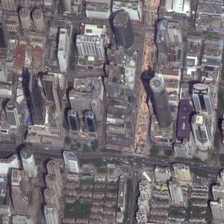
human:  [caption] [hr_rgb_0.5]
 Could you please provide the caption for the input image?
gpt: skyscrapers are located in the middle of ordinary buildings in this commercial area .

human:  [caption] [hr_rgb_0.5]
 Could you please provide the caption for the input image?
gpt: arterial road traverses the whole commercial district .

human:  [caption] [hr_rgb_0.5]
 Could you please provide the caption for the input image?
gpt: arterial road traverses the whole commercial district .

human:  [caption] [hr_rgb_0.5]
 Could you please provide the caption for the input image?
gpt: rectangle buildings are lined up in each block  among which skyscrapers with reflection glass curtainwall are scattered around .

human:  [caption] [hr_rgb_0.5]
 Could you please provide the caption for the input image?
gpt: many commercial tall buildings are in a commercial area .